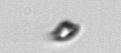
Label: nanoplankton_mix